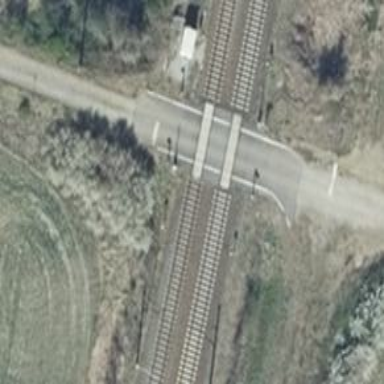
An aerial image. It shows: Level crossing along the railway.